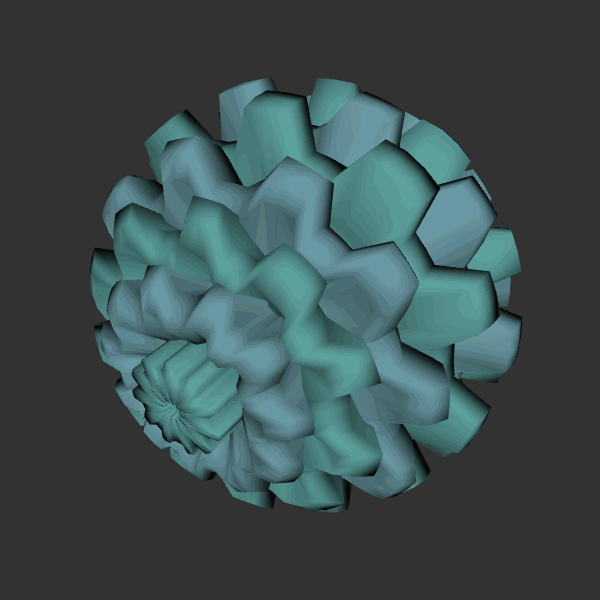
Background: dark